Question: I have created a new build definition with a custom activity. I modified the AzureContinuous deployment xaml as explained here:
<URL>
And here a problem I had before but I could solve it:
<URL>
When I queue a new build I got the exception
I tried deleting the build definition and creating from scratch with no success.

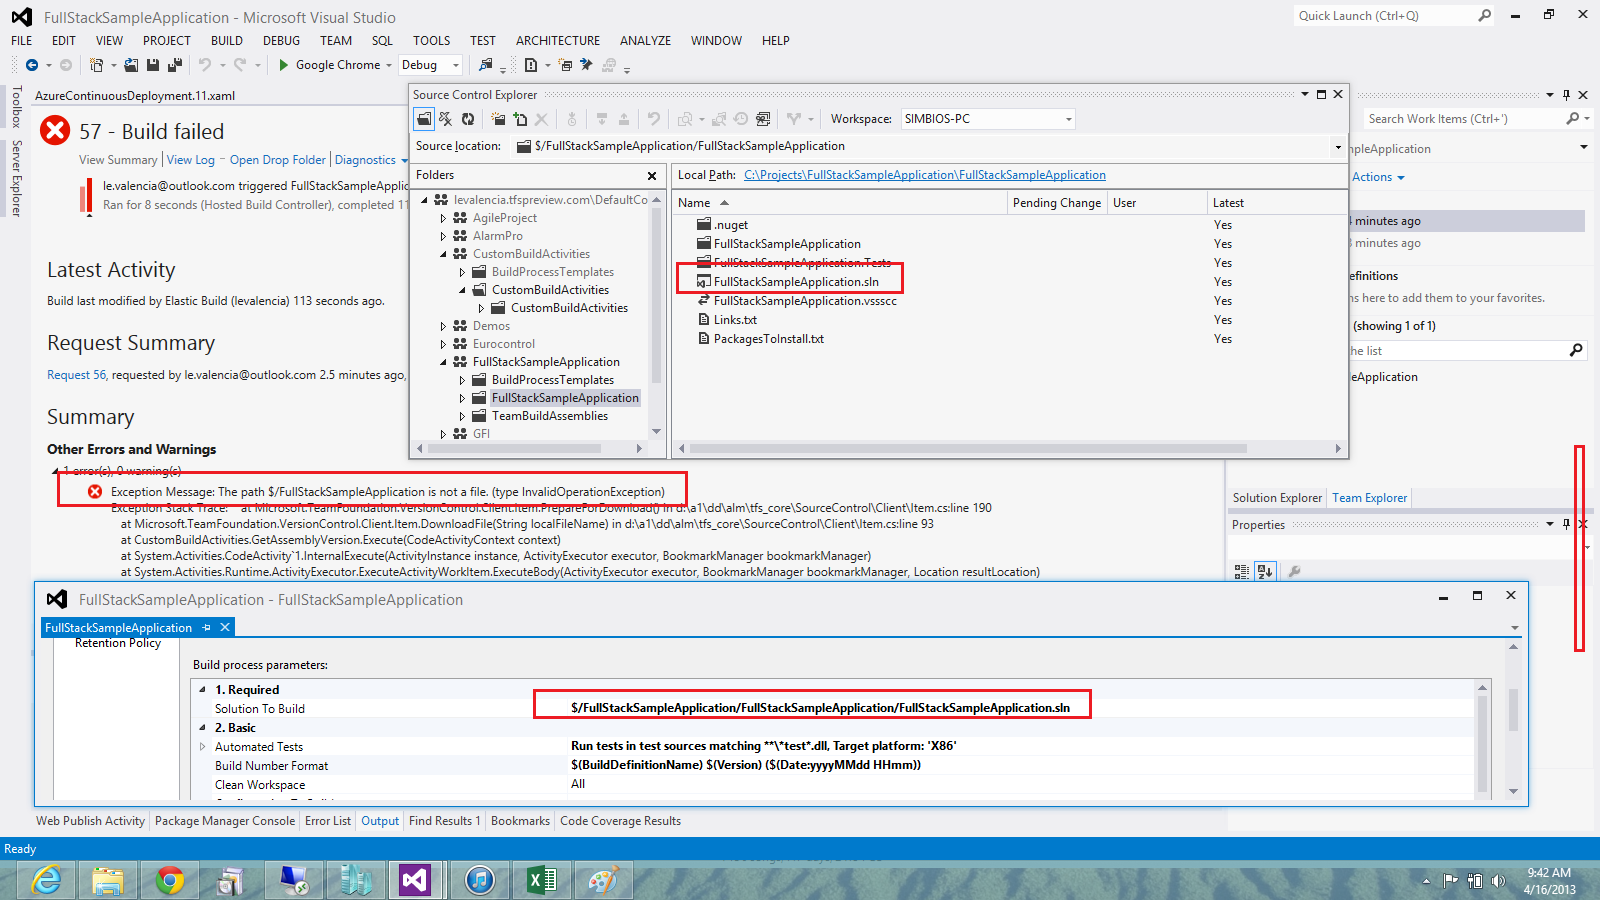
Answer: Assumption is that your passing empty or improper AssemblyInfoFileMask string to activity , the error is returned from TFS api trying to download files with incorrect server path. Going by you linked article, assembly items are searched in your workspace mapping scope
'''
foreach (var folder in workspace.Mappings)
{
// Get all files (recursively) that apply to the file mask
ItemSet itemSet = vc.GetItems(folder.ServerItem + "//" + assemblyInfoFileMask, RecursionType.Full);
'''
this would return you all assembly info files, if you omit the assembly mask however it will return you everything including folders inside your workspace, once that path is passed to download method later it fails with error as you pass item of type folder to it
'''
item.DownloadFile(localFile);
'''